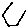
Label: hexagon